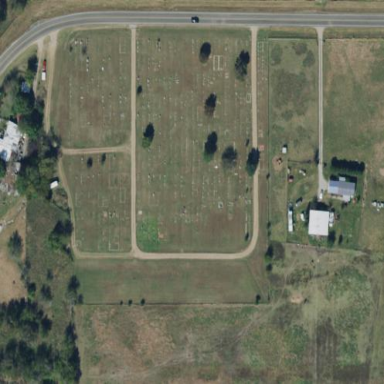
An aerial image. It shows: Cemetery.